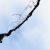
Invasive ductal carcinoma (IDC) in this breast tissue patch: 0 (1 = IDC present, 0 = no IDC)